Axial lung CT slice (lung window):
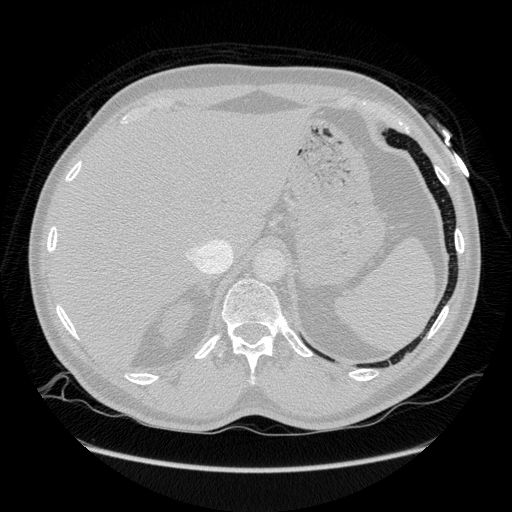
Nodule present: no